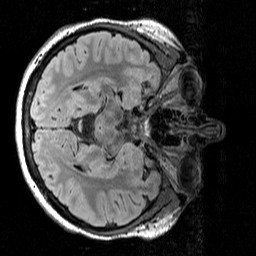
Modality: T2w
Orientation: axial
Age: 51
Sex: female
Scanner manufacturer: siemens
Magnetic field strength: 3 T
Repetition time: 5 s
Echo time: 0.386 s